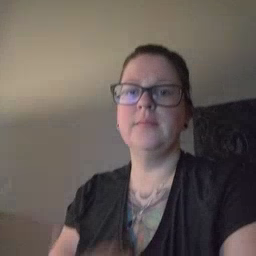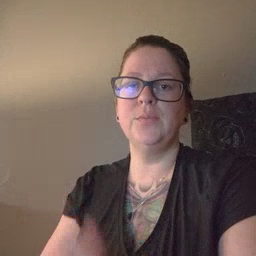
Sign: thankyou